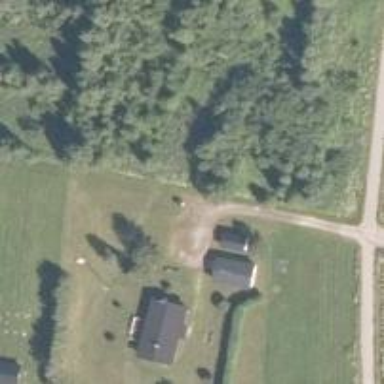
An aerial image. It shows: Driveway.